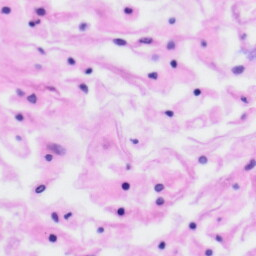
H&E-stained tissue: Tonsil